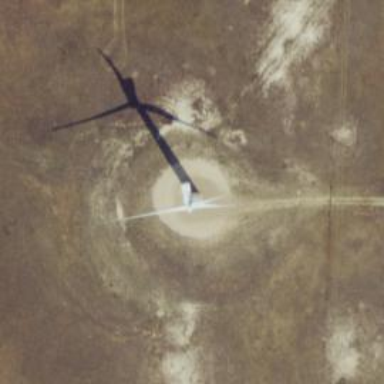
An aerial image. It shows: Wind turbine power generator.